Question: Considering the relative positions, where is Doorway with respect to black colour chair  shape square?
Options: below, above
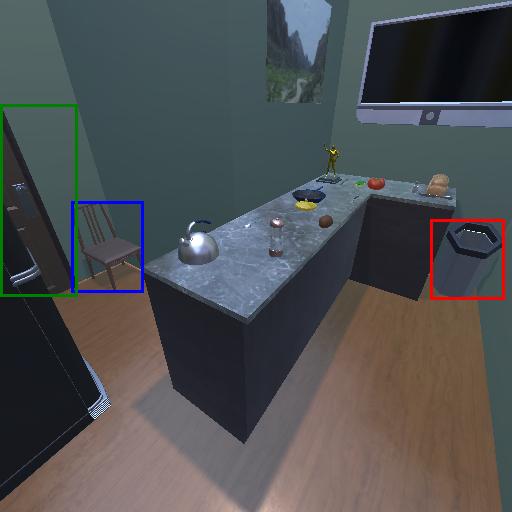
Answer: below